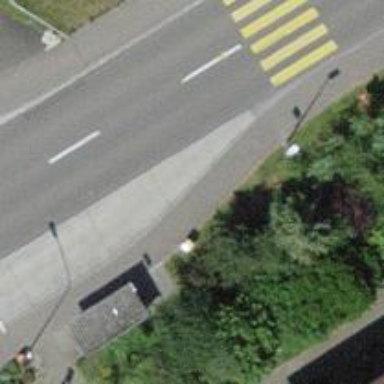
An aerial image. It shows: Platform with shelter for public transport.